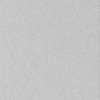
Label: dusty